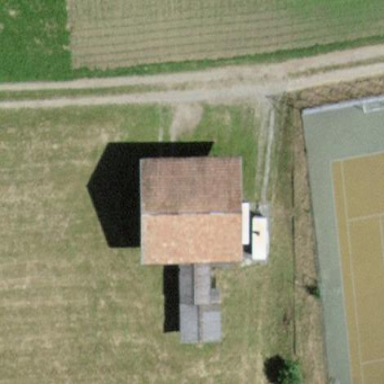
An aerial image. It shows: Barn.